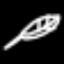
Label: leaf